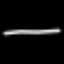
Label: line